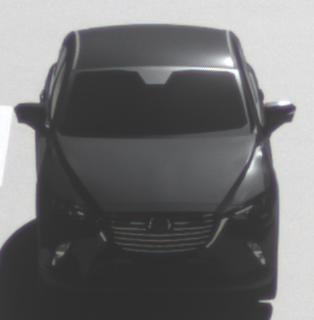
Make: Mazda
Model: CX-3 SKYACTIV-G 120
Detailed model: CX-3 (DK)
Model produced from: 2015/06
Model produced until: 2018/06
Doors: 5
Color: black
Road condition: dry road
Daytime: morning or afternoon
Contrast: high contrast